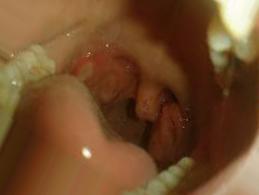
Condition: Mouth Ulcer